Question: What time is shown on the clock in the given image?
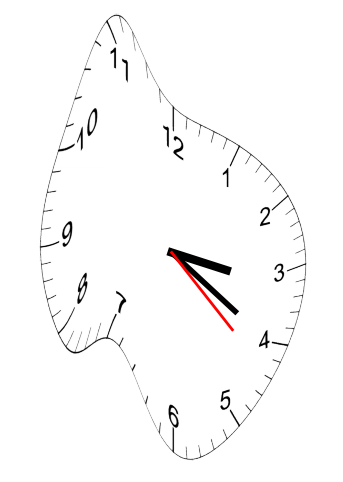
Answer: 03:20:22